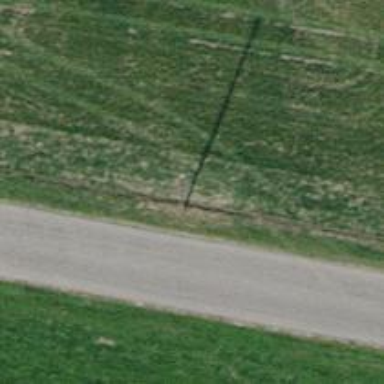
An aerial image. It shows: Power pole.